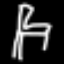
Label: chair